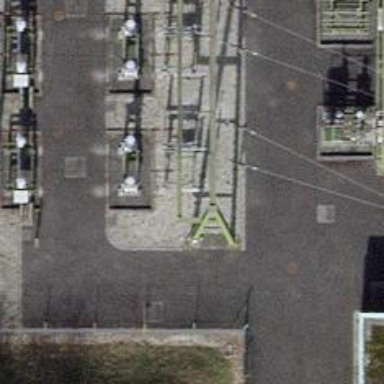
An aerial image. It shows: Insulator used in power systems.